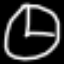
Label: clock